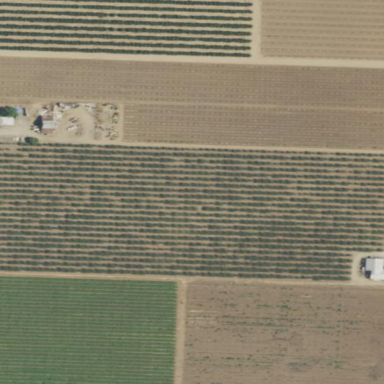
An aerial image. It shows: Beautiful orchard filled with pomegranate trees.